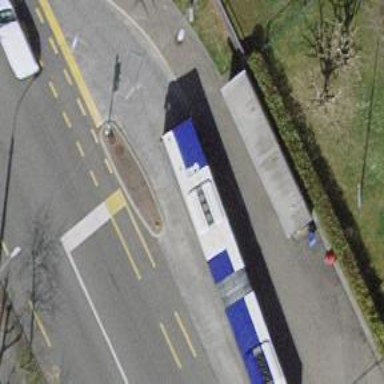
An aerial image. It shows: Public transport stop position.